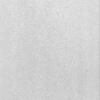
Label: dusty